Interaction volume radius: 5 \u00c5
Interaction volume height: 10 \u00c5
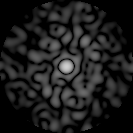
Disorder parameter: 0.8797